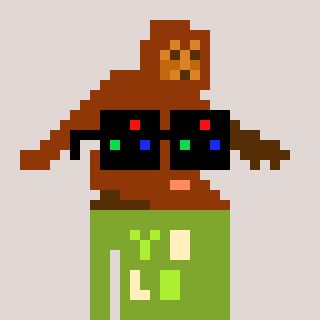
a pixel art character with square black sunglasses, a bigfoot-shaped head and a slimegreen-colored body on a warm background